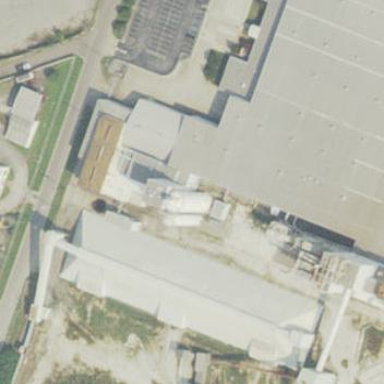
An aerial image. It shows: Commercial building.